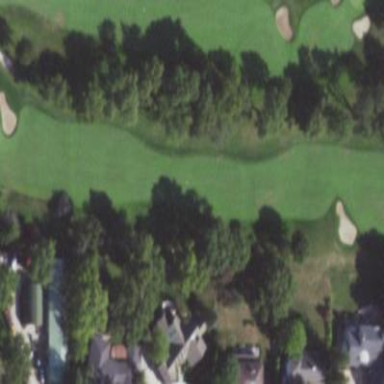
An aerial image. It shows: Grassy area designated as golf fairway.